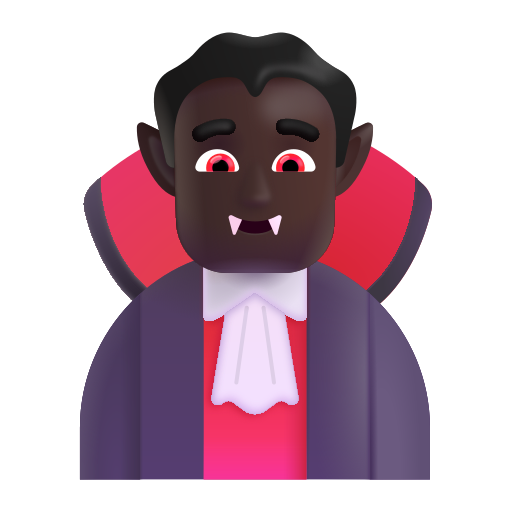
man vampire color dark